Question: I am working with a Google Map API and I have imported a kml layer into my code.My problem is that I don't know how to remove the 'Unknown Point Feature' information from the info window. Any suggestions? here is a screenshot of what I am talking about:

This is my code for importing the kml file:
'''
var AI_url = 'https://drive.google.com/uc?export=download&id=0B2KR4Lz3foYEeEtfR0laWWM0LVk'
var AI_options = {
preserveViewport: true,
map: map
};
var AI_layer = new google.maps.KmlLayer(AI_url, AI_options);
'''
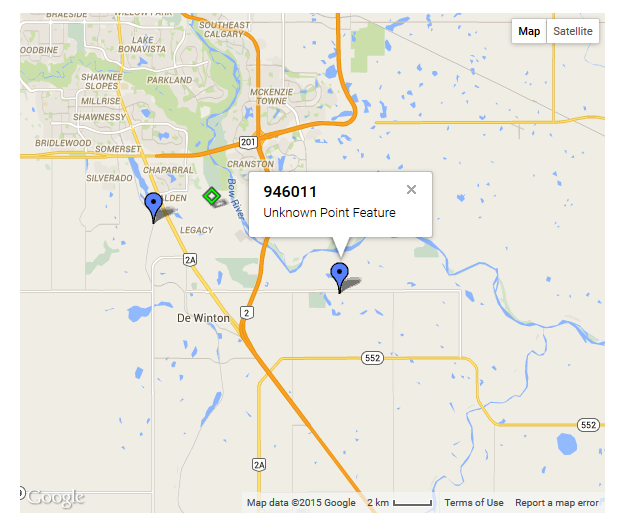
Answer: One option would be to set the suppressInfoWindows option of the KmlLayer, then add your own click listener that just displays the "name":
'''
var AI_url = 'https://drive.google.com/uc?export=download&id=0B2KR4Lz3foYEeEtfR0laWWM0LVk'
var AI_options = {
preserveViewport: true,
suppressInfoWindows: true,
map: map
};
var AI_layer = new google.maps.KmlLayer(AI_url, AI_options);
google.maps.event.addListener(AI_layer,'click',function(e) {
infoWindow.setOptions({
content:"<b>"+e.featureData.name+"</b>",
pixelOffset:e.pixelOffset,
position:e.latLng
});
infoWindow.open(map);
});
'''
proof of concept code snippet:
'''
var geocoder;
var map;
var infoWindow = new google.maps.InfoWindow();
function initialize() {
geocoder = new google.maps.Geocoder();
map = new google.maps.Map(
document.getElementById("map_canvas"), {
center: new google.maps.LatLng(37.4419, -<PHONE>),
zoom: 13,
mapTypeId: google.maps.MapTypeId.ROADMAP
});
var AI_url = 'https://drive.google.com/uc?export=download&id=0B2KR4Lz3foYEeEtfR0laWWM0LVk'
var AI_options = {
preserveViewport: true,
suppressInfoWindows: true,
map: map
};
var AI_layer = new google.maps.KmlLayer(AI_url, AI_options);
google.maps.event.addListener(AI_layer, 'click', function(e) {
infoWindow.setOptions({
content: "<b>" + e.featureData.name + "</b>",
pixelOffset: e.pixelOffset,
position: e.latLng
});
infoWindow.open(map);
});
codeAddress("Calgary, Canada");
}
google.maps.event.addDomListener(window, "load", initialize);
function codeAddress(address) {
geocoder.geocode({
'address': address
}, function(results, status) {
if (status == google.maps.GeocoderStatus.OK) {
map.fitBounds(results[0].geometry.viewport);
} else {
alert("Geocode was not successful for the following reason: " + status);
}
});
}
'''
'''
html,
body,
#map_canvas {
height: 100%;
width: 100%;
margin: 0px;
padding: 0px
}
'''
'''
<script src="https://maps.googleapis.com/maps/api/js"></script>
<div id="map_canvas" style="border: 2px solid #3872ac;"></div>
'''